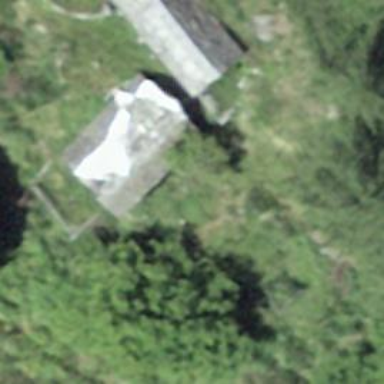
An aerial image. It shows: Cabin is depicted in the image.